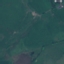
Land use / land cover: Pasture